Question: Each time when I start vim I get the following cryptic text on the bottom on that picture below:

I installed all plugins in the following way
'''
#VIM
sudo equo install setuptools ctags ipython rope ropemode
easy_install --prefix=/home/uqmlore1/apps/pymodules -UZ git+git://github.com/kevinw/pyflakes.git
easy_install --prefix=/home/uqmlore1/apps/pymodules -UZ pylint
easy_install --prefix=/home/uqmlore1/apps/pymodules -UZ pep8
mkdir -p ~/.vim/colors && cd ~/.vim/colors
wget -O wombat256mod.vim http://www.vim.org/scripts/download_script.php?src_id=13400
mkdir -p ~/.vim/autoload ~/.vim/bundle
curl -so ~/.vim/autoload/pathogen.vim https://raw.github.com/tpope/vim-pathogen/HEAD/autoload/pathogen.vim
cd ~/.vim/
git init
git submodule add git://github.com/Lokaltog/vim-powerline.git bundle/vim-powerline
git submodule add https://github.com/kien/ctrlp.vim.git bundle/ctrlp.vim
git submodule add https://github.com/ivanov/vim-ipython bundle/vim-ipython
git submodule add https://github.com/majutsushi/tagbar bundle/tagbar
git submodule add https://github.com/vim-scripts/indentpython.vim bundle/indentpython
git submodule add https://github.com/scrooloose/syntastic bundle/syntastic
git submodule add https://github.com/scrooloose/nerdtree bundle/nerdtree
git submodule add https://github.com/scrooloose/nerdcommenter bundle/nerdcommenter
git submodule add https://github.com/vim-scripts/mru.vim bundle/mru.vim
git submodule add https://github.com/tpope/vim-surround.git bundle/vim-surround ?
git submodule add https://github.com/ervandew/supertab.git bundle/supertab
git submodule add https://github.com/kevinw/pyflakes-vim bundle/pyflakes-vim
git submodule add https://github.com/sjl/gundo.vim.git bundle/gundo.vim
git submodule add https://github.com/fs111/pydoc.vim.git bundle/pydoc.vim
git submodule add https://github.com/vim-scripts/pep8.git bundle/pep8
git submodule add https://github.com/alfredodeza/pytest.vim.git bundle/pytest.vim
git submodule add https://github.com/reinh/vim-makegreen bundle/vim-makegreen
git submodule add https://github.com/sontek/rope-vim.git bundle/rope-vim
git submodule init
git submodule update
git submodule foreach git submodule init
git submodule foreach git submodule update
rm -rf .git .gitmodules
mkdir -p ~/.vim/ftplugin
wget -O ~/.vim/ftplugin/python_editing.vim http://www.vim.org/scripts/download_script.php?src_id=5492
" Sample .vimrc file by Martin Brochhaus
" Presented at PyCon APAC 2012
" Automatic reloading of .vimrc
autocmd! bufwritepost .vimrc source %
" Better copy & paste
" When you want to paste large blocks of code into vim, press F2 before you
" paste. At the bottom you should see ''-- INSERT (paste) --''.
set pastetoggle=<F2>
set clipboard=unnamed
" Mouse and backspace
set mouse=a " on OSX press ALT and click
"" set bs=2 " make backspace behave like normal again
" Rebind <Leader> key
" I like to have it here becuase it is easier to reach than the default and
" it is next to ''m'' and ''n'' which I use for navigating between tabs.
let mapleader = ","
" Bind nohl
" Removes highlight of your last search
" ''<C>'' stands for ''CTRL'' and therefore ''<C-n>'' stands for ''CTRL+n''
noremap <C-n> :nohl<CR>
vnoremap <C-n> :nohl<CR>
inoremap <C-n> :nohl<CR>
" Quicksave command
"" noremap <C-Z> :update<CR>
"" vnoremap <C-Z> <C-C>:update<CR>
"" inoremap <C-Z> <C-O>:update<CR>
" Quick quit command
"" noremap <Leader>e :quit<CR> " Quit current window
"" noremap <Leader>E :qa!<CR> " Quit all windows
" bind Ctrl+<movement> keys to move around the windows, instead of using Ctrl+w + <movement>
" Every unnecessary keystroke that can be saved is good for your health :)
map <c-j> <c-w>j
map <c-k> <c-w>k
map <c-l> <c-w>l
map <c-h> <c-w>h
" easier moving between tabs
map <Leader>n <esc>:tabprevious<CR>
map <Leader>m <esc>:tabnext<CR>
" map sort function to a key
vnoremap <Leader>s :sort<CR>
" easier moving of code blocks
" Try to go into visual mode (v), thenselect several lines of code here and
" then press ''>'' several times.
vnoremap < <gv " better indentation
vnoremap > >gv " better indentation
" Show whitespace
" MUST be inserted BEFORE the colorscheme command
autocmd ColorScheme * highlight ExtraWhitespace ctermbg=red guibg=red
au InsertLeave * match ExtraWhitespace /\s\+$/
" Color scheme
" mkdir -p ~/.vim/colors && cd ~/.vim/colors
" wget -O wombat256mod.vim http://www.vim.org/scripts/download_script.php?src_id=13400
set t_Co=256
color wombat256mod
" Enable syntax highlighting
" You need to reload this file for the change to apply
filetype off
filetype plugin indent on
syntax on
" Showing line numbers and length
set number " show line numbers
set tw=79 " width of document (used by gd)
set nowrap " don't automatically wrap on load
set fo-=t " don't automatically wrap text when typing
set colorcolumn=80
highlight ColorColumn ctermbg=233
" easier formatting of paragraphs
vmap Q gq
nmap Q gqap
" Useful settings
set history=700
set undolevels=700
" Real programmers don't use TABs but spaces
set tabstop=4
set softtabstop=4
set shiftwidth=4
set shiftround
set expandtab
" Make search case insensitive
set hlsearch
set incsearch
set ignorecase
set smartcase
" Disable stupid backup and swap files - they trigger too many events
" for file system watchers
set nobackup
set nowritebackup
set noswapfile
" Setup Pathogen to manage your plugins
" mkdir -p ~/.vim/autoload ~/.vim/bundle
" curl -so ~/.vim/autoload/pathogen.vim https://raw.github.com/tpope/vim-pathogen/HEAD/autoload/pathogen.vim
" Now you can install any plugin into a .vim/bundle/plugin-name/ folder
call pathogen#infect()
" ============================================================================
" Python IDE Setup
" ============================================================================
" Settings for vim-powerline
" cd ~/.vim/bundle
" git clone git://github.com/Lokaltog/vim-powerline.git
set laststatus=2
" Settings for ctrlp
" cd ~/.vim/bundle
" git clone https://github.com/kien/ctrlp.vim.git
let g:ctrlp_max_height = 30
set wildignore+=*.pyc
set wildignore+=*_build/*
set wildignore+=*/coverage/*
" Settings for python-mode
" cd ~/.vim/bundle
" git clone https://github.com/klen/python-mode
map <Leader>g :call RopeGotoDefinition()<CR>
let ropevim_enable_shortcuts = 1
let g:pymode_rope_goto_def_newwin = "vnew"
let g:pymode_rope_extended_complete = 1
let g:pymode_breakpoint = 0
let g:pymode_syntax = 1
let g:pymode_syntax_builtin_objs = 0
let g:pymode_syntax_builtin_funcs = 0
map <Leader>b Oimport ipdb; ipdb.set_trace() # BREAKPOINT<C-c>
" Better navigating through omnicomplete option list
" See http://stackoverflow.com/questions/<PHONE>/how-to-map-keys-for-popup-menu-in-vim
"" set completeopt=longest,menuone
function! OmniPopup(action)
if pumvisible()
if a:action == 'j'
return "\<C-N>"
elseif a:action == 'k'
return "\<C-P>"
endif
endif
return a:action
endfunction
inoremap <silent><C-j> <C-R>=OmniPopup('j')<CR>
inoremap <silent><C-k> <C-R>=OmniPopup('k')<CR>
" Python folding
" mkdir -p ~/.vim/ftplugin
" wget -O ~/.vim/ftplugin/python_editing.vim http://www.vim.org/scripts/download_script.php?src_id=5492
set nofoldenable
" SuperTab plugin can be used to avoid needing to press Ctrl-X then Ctrl-O to invoke the popup completion menu.
let g:SuperTabDefaultCompletionType = "context"
'''
- - -
Thank you in advance.
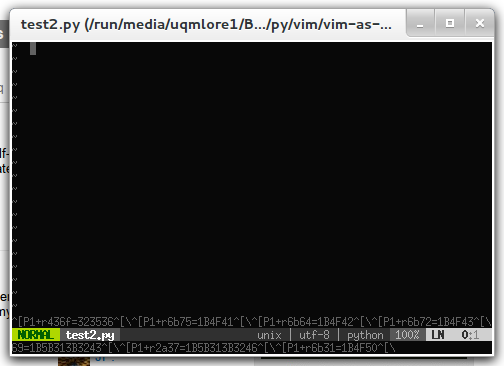
Answer: It's not really a good idea to take someone else's config but, generally speaking, your '~/.vimrc' is allright. It should not be the cause of the problem.
I'd suggest narrowing down the possible causes by using the old "debugging by bisection" method: you don't have many plugins so that should be quick.
I second the Powerline idea.